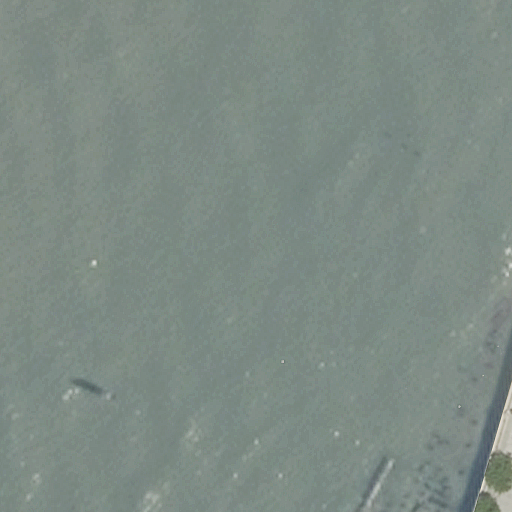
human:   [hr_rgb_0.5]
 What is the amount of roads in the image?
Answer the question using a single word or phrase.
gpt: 1

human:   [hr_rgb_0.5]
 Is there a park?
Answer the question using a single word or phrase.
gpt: yes

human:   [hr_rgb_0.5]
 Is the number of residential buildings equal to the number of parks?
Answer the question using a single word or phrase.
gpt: no

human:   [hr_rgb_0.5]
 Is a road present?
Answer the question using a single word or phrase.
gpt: yes

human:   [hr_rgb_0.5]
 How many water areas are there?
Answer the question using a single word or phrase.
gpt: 1

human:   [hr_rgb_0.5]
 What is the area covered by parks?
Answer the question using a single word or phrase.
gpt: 101m2

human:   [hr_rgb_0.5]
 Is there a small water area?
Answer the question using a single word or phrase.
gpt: no

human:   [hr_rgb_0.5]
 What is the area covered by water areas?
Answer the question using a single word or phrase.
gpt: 10518m2

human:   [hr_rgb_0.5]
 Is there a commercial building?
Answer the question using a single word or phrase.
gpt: no

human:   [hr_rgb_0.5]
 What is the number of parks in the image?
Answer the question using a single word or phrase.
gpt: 1

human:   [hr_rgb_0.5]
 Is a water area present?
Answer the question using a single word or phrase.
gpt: yes

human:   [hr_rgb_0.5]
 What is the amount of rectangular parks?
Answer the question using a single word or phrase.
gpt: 1

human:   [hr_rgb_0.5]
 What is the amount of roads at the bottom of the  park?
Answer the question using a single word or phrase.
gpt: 1

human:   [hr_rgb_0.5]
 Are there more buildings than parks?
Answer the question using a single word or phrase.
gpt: no

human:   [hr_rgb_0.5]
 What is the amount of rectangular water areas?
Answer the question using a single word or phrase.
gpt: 1

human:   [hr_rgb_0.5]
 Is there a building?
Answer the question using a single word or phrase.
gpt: no

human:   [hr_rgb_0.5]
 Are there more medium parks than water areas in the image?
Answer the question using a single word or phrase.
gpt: no

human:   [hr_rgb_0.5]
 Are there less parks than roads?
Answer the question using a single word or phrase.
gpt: no

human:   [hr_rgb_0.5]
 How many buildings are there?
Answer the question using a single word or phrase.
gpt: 0

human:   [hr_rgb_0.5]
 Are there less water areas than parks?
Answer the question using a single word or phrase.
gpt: no

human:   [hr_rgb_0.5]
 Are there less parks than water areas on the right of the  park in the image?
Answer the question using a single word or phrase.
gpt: no

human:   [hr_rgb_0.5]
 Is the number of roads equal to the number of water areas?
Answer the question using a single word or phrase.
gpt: yes

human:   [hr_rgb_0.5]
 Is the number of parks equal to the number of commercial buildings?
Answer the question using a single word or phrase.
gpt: no

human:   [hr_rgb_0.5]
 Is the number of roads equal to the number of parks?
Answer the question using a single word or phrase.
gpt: yes

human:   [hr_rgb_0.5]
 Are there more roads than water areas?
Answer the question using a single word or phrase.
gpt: no

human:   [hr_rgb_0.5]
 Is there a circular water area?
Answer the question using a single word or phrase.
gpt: no

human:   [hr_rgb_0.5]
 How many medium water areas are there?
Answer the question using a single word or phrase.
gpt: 0

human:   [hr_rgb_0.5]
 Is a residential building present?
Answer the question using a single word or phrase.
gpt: no

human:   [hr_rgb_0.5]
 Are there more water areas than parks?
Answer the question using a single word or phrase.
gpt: no

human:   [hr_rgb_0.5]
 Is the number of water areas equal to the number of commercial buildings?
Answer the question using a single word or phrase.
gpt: no

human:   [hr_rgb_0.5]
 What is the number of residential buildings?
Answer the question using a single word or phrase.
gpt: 0

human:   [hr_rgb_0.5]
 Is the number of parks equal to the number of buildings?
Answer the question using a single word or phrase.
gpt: no

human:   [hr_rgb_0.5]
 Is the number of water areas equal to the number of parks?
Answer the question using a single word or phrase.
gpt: yes

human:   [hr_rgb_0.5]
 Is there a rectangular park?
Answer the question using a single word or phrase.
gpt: yes

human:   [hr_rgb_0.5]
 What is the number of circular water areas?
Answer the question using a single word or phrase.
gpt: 0

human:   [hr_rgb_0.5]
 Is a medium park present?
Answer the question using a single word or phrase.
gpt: yes

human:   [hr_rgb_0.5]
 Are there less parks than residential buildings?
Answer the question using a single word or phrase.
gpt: no

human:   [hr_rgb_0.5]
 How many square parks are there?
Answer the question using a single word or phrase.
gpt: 0

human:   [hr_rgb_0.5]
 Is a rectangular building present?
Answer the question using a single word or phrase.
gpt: no

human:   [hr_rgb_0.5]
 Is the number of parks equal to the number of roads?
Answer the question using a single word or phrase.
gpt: yes

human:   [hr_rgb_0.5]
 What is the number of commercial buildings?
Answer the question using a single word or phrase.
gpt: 0

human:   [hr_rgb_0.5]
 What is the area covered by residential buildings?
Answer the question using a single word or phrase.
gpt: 0m2

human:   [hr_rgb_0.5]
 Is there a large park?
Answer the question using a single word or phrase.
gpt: no

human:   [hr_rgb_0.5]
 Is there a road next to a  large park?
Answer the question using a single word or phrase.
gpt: no

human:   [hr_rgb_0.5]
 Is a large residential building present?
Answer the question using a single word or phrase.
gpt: no

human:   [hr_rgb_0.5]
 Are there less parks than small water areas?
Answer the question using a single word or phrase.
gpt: no

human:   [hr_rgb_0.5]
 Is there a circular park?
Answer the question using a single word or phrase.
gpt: no

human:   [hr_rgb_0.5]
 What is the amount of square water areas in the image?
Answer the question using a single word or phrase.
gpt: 0

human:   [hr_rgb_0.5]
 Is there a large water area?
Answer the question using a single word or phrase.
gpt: yes

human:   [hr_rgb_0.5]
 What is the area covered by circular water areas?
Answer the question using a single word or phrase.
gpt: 0m2

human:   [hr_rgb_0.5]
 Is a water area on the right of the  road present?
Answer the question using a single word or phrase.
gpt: no

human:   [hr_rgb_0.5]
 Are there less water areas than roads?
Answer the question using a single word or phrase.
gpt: no

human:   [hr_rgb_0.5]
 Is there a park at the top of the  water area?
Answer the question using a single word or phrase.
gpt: no

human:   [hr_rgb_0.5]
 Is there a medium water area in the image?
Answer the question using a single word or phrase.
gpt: no

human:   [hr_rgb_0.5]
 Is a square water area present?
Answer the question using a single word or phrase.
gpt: no

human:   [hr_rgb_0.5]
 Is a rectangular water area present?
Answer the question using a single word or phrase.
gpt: yes

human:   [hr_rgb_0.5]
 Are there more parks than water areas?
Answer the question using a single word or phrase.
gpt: no

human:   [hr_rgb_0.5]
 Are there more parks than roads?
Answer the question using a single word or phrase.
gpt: no

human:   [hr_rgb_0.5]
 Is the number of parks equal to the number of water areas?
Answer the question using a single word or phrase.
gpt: yes

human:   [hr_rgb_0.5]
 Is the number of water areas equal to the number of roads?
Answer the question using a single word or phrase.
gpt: yes

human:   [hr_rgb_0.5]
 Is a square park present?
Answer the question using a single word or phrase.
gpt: no

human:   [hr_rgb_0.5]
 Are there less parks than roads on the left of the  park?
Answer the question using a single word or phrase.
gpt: no

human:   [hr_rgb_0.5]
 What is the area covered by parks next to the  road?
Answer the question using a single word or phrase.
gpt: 101m2

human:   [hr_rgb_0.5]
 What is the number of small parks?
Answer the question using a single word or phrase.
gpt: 0